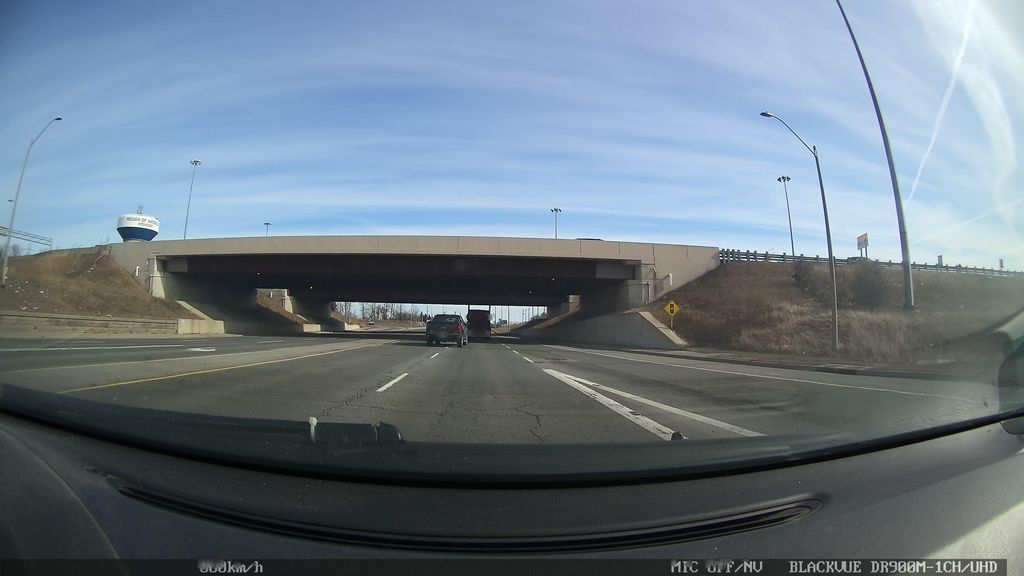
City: kitchener-waterloo